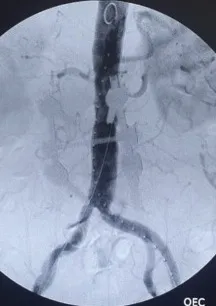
Preoperative angiography in anteroposterior projection.
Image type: radiology (ct)